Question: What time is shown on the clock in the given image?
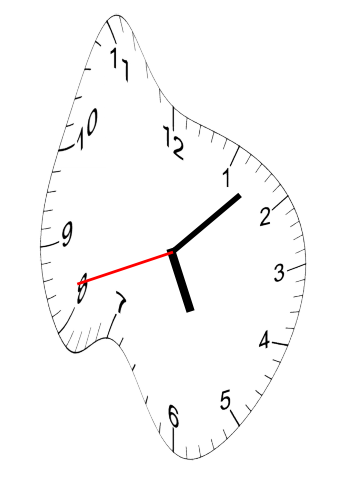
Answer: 05:07:42